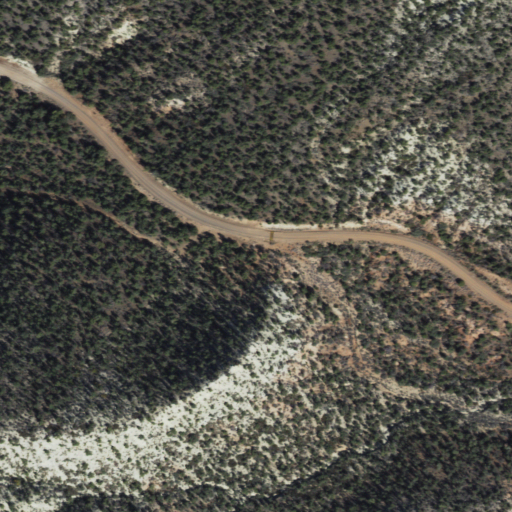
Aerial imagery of gap in Arizona named Little Wolf Pass containing evergreen forest and shrub